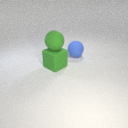
large green rubber cube in front of large blue rubber sphere